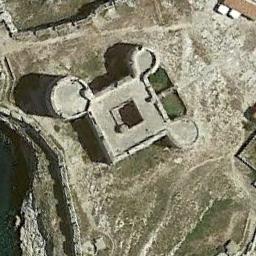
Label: palace